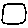
Label: square